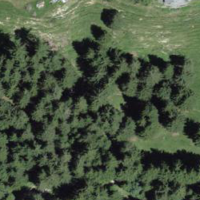
EUNIS habitat code: 43
Species observed at this site:
Petasites albus